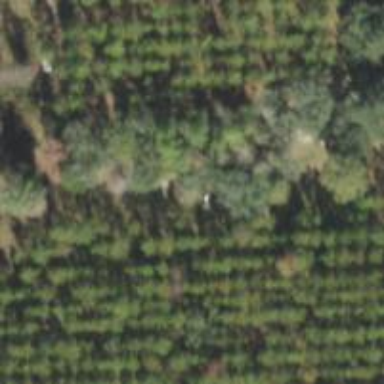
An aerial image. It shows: Plant nursery specializing in trees.